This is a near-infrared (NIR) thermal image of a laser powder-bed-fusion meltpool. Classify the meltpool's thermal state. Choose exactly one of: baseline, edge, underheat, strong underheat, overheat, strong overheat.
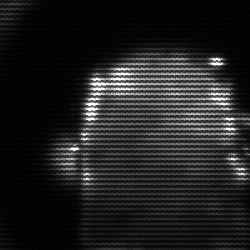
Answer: baseline